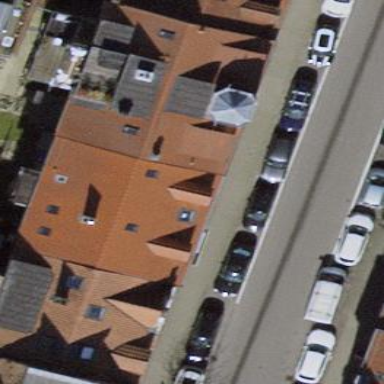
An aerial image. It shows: Terrace building.